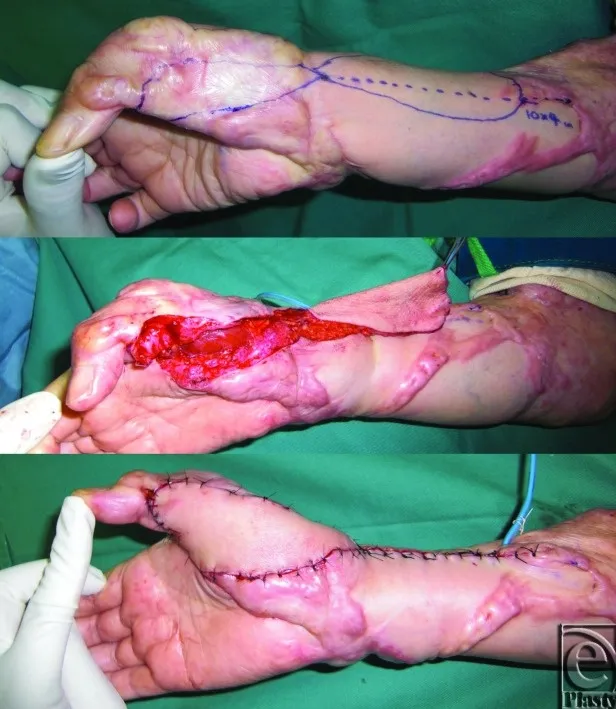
Surgical treatment with radiation adjuvant therapy of scar contractures caused by severe keloids. A distally based radial artery flap was selected for the thumb and wrist. Starting on the day after surgery, both the donor and recipient sites were subjected to 4 MeV electron beam irradiation (15 Gy/3 fractions for 3 days).
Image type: medical_photograph (other_medical_photograph)